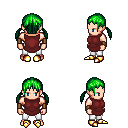
a pixel art fantasy rpg character, male body template, human, light skin, maroon tunic, white pants, green twin-tailed hairstyle, leather bracers, gold boots, four views (front, back, left, right), 2x2 character sprite sheet, small pixel art, hard edges, no anti-aliasing